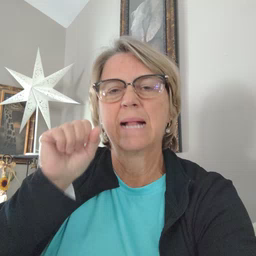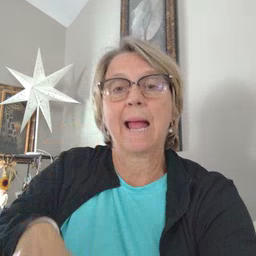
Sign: can